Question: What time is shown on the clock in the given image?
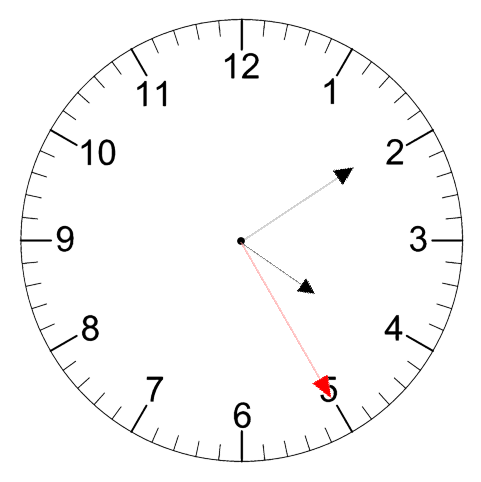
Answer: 04:09:25